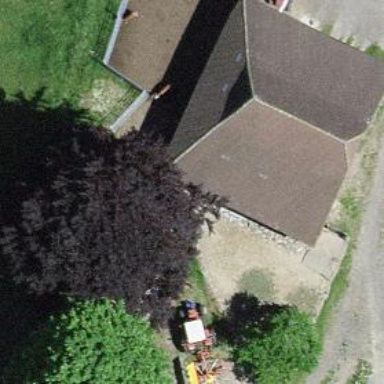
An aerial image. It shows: Barn.